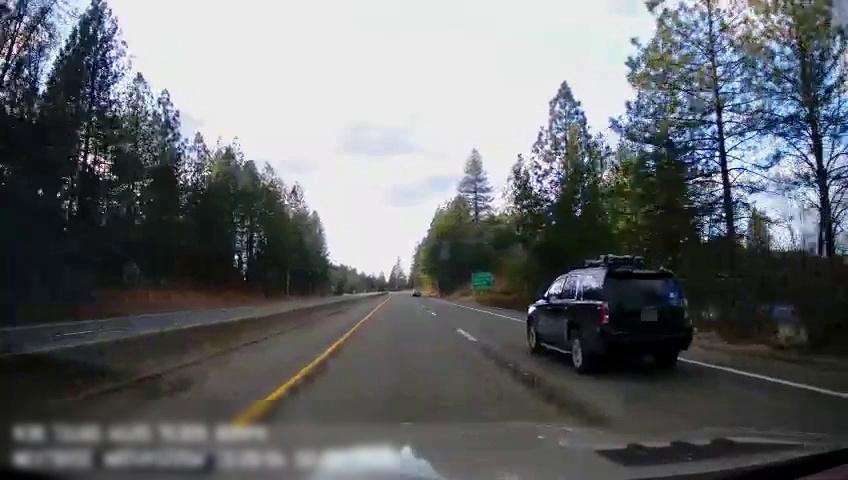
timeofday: Day
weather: Sunny
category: Drivable Space
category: Drivable Space
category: Vehicles | SUV
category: Lanes | Opposite Lane
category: Lanes | Alternate Lane
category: Lanes | Current Lane
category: Lanes | Alternate Lane
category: Traffic | Signs